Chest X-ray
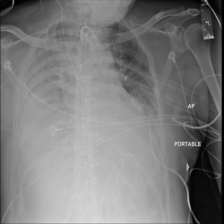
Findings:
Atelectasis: negative
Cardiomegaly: negative
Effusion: negative
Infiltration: negative
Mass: negative
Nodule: negative
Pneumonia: negative
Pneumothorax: negative
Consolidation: negative
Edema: negative
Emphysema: negative
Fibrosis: negative
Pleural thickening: negative
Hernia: negative